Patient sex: M
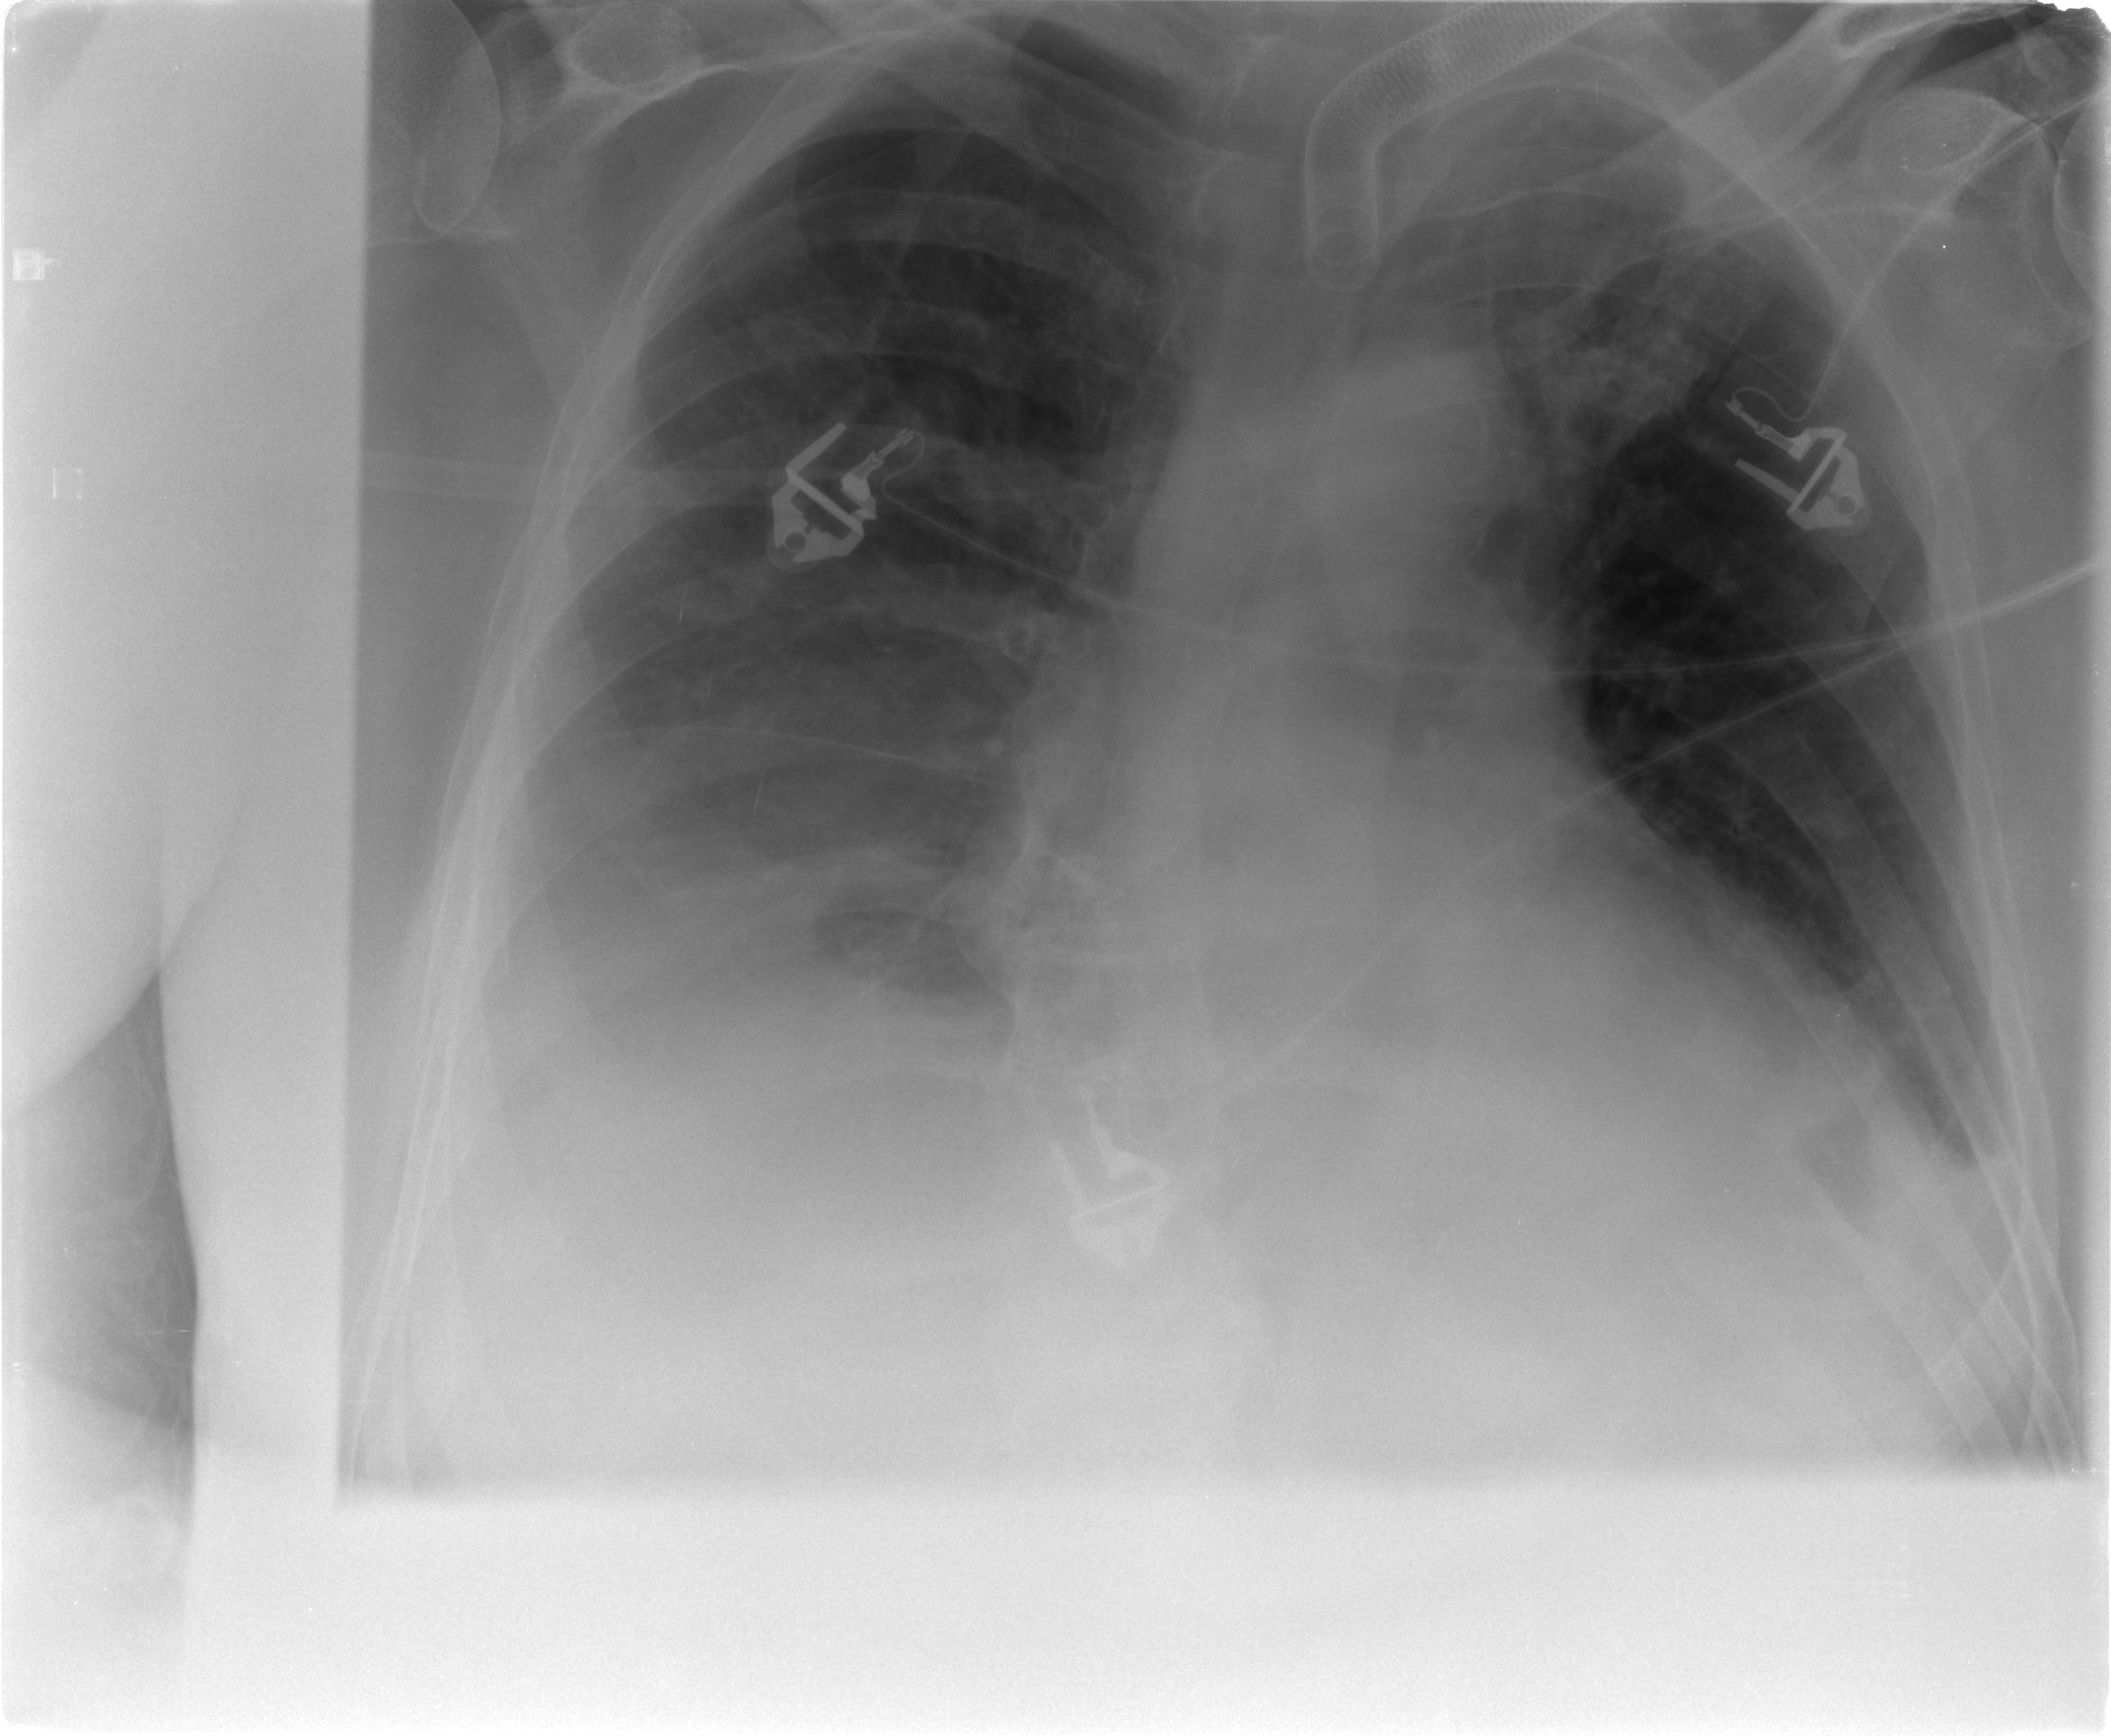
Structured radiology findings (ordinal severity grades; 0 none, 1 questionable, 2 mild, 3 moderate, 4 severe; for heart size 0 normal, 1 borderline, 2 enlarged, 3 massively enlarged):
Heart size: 0
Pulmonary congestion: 0
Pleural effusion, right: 2
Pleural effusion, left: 1
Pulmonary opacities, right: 0
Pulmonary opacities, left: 2
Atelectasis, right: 2
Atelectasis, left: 2